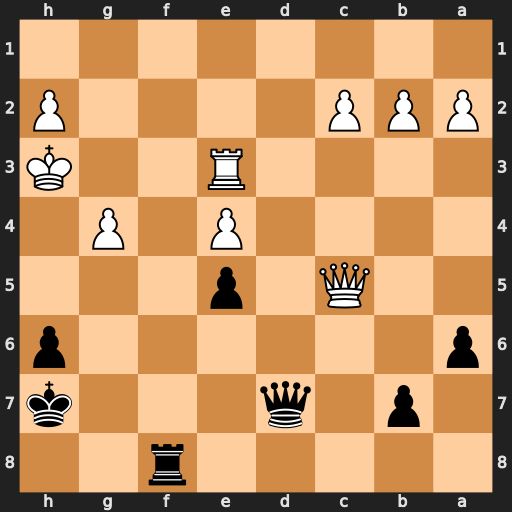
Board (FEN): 5r2/1p1q3k/p6p/2Q1p3/4P1P1/4R2K/PPP4P/8
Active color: b
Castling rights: -
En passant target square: -
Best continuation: h5 Rg3 hxg4+ Kh4 Qd8+